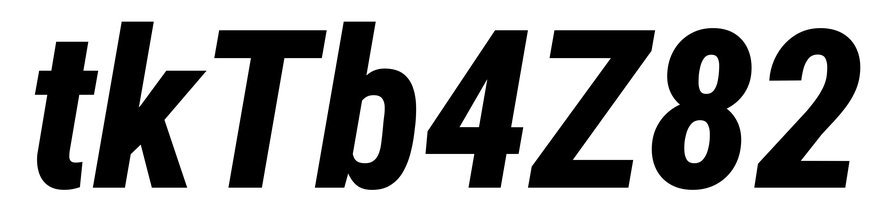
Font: Roboto-Italic_Condensed_ExtraBold_Italic